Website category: sports
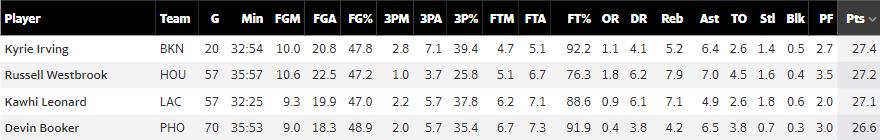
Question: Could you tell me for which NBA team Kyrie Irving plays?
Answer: BKN

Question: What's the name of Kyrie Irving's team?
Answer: BKN

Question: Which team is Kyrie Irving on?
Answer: BKN

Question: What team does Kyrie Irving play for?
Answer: BKN

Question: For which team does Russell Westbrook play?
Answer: HOU

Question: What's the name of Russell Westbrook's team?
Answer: HOU

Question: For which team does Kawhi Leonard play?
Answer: LAC

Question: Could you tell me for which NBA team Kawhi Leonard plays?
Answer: LAC

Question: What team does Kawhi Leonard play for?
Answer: LAC

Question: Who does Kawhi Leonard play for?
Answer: LAC

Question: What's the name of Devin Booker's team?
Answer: PHO

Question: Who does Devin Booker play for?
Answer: PHO

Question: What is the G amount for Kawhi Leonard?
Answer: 57

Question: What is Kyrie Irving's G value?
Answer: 20

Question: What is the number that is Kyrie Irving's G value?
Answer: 20

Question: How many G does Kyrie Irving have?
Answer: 20

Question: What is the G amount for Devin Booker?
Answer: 70

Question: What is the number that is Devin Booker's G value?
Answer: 70

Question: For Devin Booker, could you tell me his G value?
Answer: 70

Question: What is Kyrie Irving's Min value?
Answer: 32:54

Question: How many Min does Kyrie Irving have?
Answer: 32:54

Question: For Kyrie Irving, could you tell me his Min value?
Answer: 32:54

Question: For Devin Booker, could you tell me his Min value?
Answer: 35:53

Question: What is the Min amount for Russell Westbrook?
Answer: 35:57

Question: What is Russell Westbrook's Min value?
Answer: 35:57

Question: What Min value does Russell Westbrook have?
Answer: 35:57

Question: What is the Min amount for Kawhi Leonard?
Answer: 32:25

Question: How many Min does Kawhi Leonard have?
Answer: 32:25

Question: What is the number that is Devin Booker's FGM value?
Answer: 9.0

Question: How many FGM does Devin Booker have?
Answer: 9.0

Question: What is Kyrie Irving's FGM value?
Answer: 10.0

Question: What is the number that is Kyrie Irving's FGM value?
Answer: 10.0

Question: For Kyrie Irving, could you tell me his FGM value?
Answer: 10.0

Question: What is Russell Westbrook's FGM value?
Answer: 10.6

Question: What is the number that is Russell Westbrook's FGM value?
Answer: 10.6

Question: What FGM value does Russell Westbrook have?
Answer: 10.6

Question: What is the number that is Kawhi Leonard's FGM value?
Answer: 9.3

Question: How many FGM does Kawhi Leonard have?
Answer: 9.3

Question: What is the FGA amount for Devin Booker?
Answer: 18.3

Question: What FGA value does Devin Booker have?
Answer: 18.3

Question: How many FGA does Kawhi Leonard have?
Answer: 19.9

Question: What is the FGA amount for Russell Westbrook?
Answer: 22.5

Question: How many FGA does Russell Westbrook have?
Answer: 22.5

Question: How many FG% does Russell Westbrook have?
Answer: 47.2

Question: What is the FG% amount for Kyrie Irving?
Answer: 47.8

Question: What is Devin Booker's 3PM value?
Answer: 2.0

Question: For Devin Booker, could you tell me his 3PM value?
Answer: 2.0

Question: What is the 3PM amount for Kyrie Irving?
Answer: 2.8

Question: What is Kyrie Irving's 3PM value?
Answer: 2.8

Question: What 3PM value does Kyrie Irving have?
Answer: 2.8

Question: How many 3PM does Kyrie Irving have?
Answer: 2.8

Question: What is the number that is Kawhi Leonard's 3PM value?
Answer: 2.2

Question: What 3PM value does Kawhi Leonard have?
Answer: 2.2

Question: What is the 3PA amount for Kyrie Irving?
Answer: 7.1

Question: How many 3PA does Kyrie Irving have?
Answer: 7.1

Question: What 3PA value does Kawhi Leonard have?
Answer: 5.7

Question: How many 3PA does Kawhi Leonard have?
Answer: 5.7

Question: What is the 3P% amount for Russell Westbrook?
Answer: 25.8

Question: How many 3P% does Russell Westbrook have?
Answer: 25.8

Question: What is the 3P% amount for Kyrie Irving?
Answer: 39.4

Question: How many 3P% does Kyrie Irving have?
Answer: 39.4

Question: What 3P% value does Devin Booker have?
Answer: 35.4

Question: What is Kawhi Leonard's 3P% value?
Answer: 37.8

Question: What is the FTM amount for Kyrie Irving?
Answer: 4.7